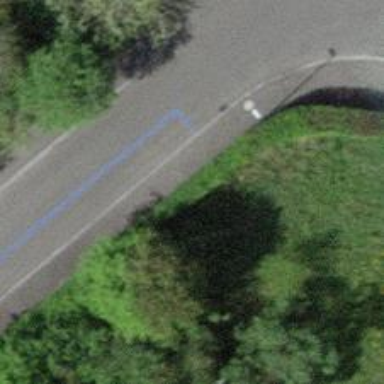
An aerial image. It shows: Hedge barrier.